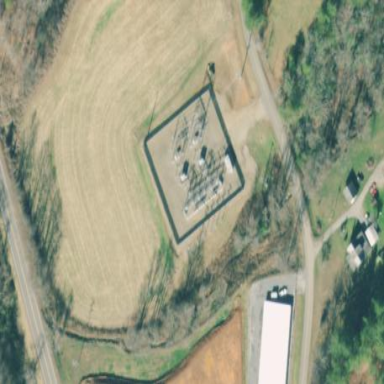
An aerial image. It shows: Distribution substation surrounded by fence.